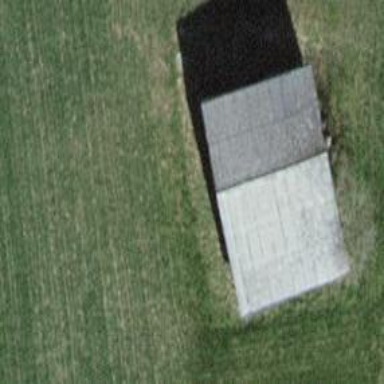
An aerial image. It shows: Shed building.